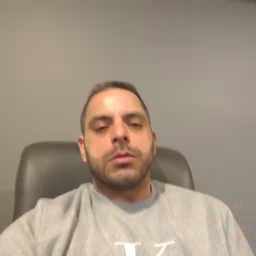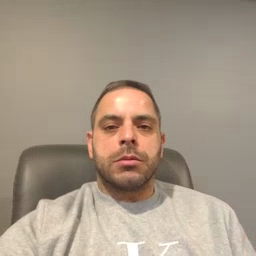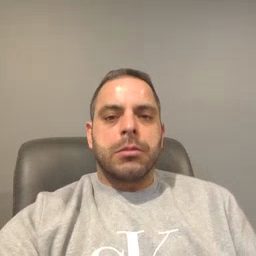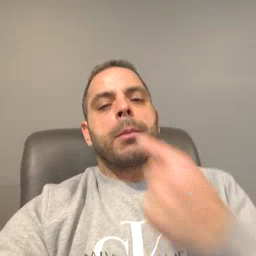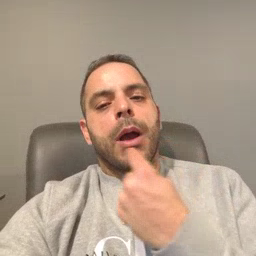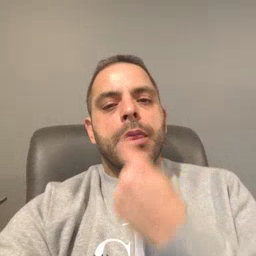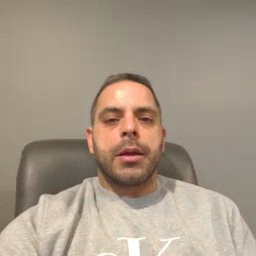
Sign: mouth